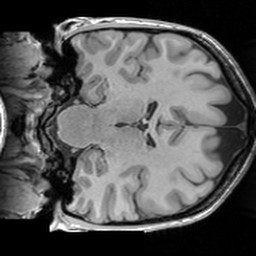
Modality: T1w
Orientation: coronal
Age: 24
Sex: female
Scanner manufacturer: siemens
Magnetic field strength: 3 T
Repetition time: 1.63 s
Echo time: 0.00311 s